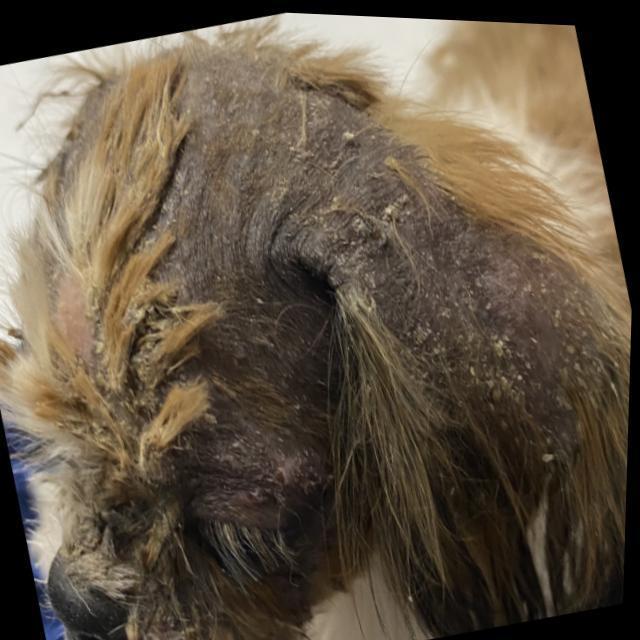
Canine demodicosis (Demodex mange) — caused by Demodex canis mites. Presents with alopecia, follicular papules, pustules, and comedones. Often localized on face and forelimbs.